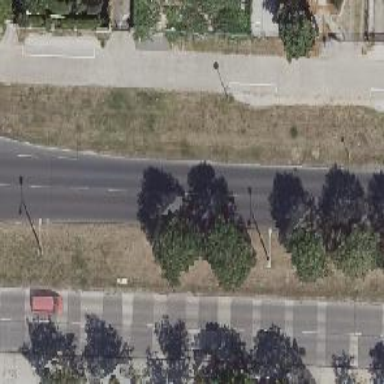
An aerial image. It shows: Avenue lined with broadleaved deciduous trees.